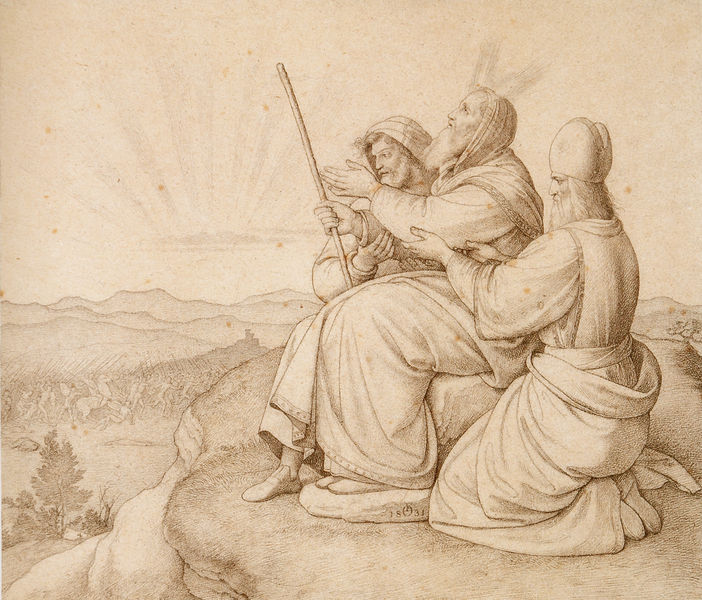
Titel: Moses Gebet auf den Berge Horeb
Künstler: Friedrich Johann Overbeck
Standort: Schweinfurt
Institution: Museum Georg Schäfer
Schlagwörter: baum, berg, dunkel, felsen, gott, gruppe, hand, himmel, kämpfer, mann, umhang, wolken, bäume, landschaft, menschen, see, sitzen, ufer, braun, frau, grau, hell, hut, männer, schwarz, skizze, szene, weiss, zeichnung, blick, wolke, haube, alt, bart, bärte, mütze, arm, bibel, blicke, falten, halten, historie, johannes, lang, stein, steine, vollbart, hände, ferne, hügel, morgen, sonnenaufgang, weite, sonne, gewand, haare, kutte, mantel, sitzend, drei, gewänder, personen, pflanze, krone, tal, wald, pferde, stock, aussicht, kopfbedeckung, alter mann, schuhe, stab, berge, fels, gebirge, gipfel, grafik, graphik, sonnenuntergang, vergilbt, sepia, figuren, krieg, schlacht, bischof, könig, sitzt, faltenwurf, nazarener, panorama, punkte, barfuss, stütze, greis, moses, gestützt, strahlen, hocken, radierung, stich, illustration, knien, angel, mäntel, beten, gebet, schuh, entwurf, armee, heer, flecken, schein, prister, christus, jesus, toga, knieend, krieger, vision, stützend, priester, segen, sonnenstrahlen, erscheinung, heiliger, mitra, fragend, gravure, tunika, hirte, biblisch, rötel, zepter, weitsicht, roben, erlöser, leonardo, tuniken, papier, stockflecken, overbeck, aaron, mose, erhellung, morgenland, bergkuppe, dieu, balthasar, bischofsmütze, patriarchen, pallium, kirchenmänner, saint, pallum, sinai, sluss, estampe, pape, prier, 1834, 1934, louer, 1831